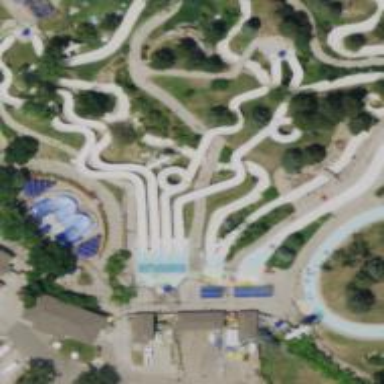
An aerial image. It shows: Water slide attraction.